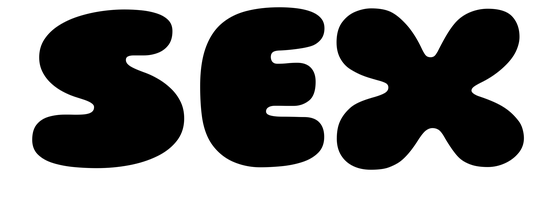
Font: Gluten_Black